Question: I have ten check box in the application. if the user press the checkbox then in the next line there will be UITextfield added.
can any one have suggestion on how to do it more faster because its have lots of condition for checking ?
Please check with the screen shot i have mentioned.
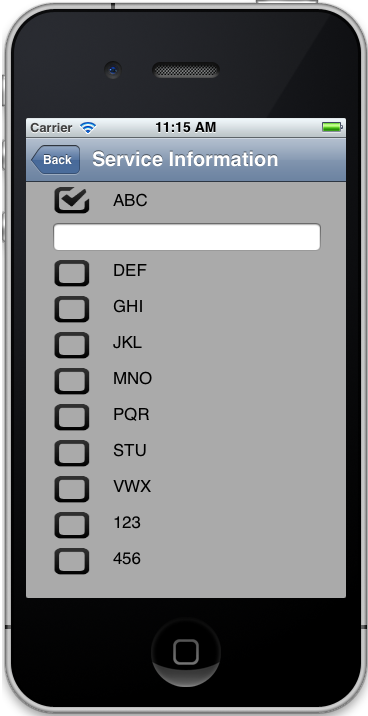
Answer: You would implement this using a UITableView with 2 custom cells
1. one for your checkbox and text
2. one for your textfield
And then for instance on '- tableView:didSelectRowAtIndexPath:' for the checkbox cells you implement 'insertRowsAtIndexPaths:withRowAnimation:' to insert your textField cell below the selected checkbox cell
Hope this helps and gets you on the right track